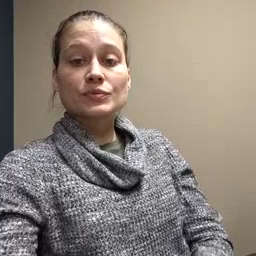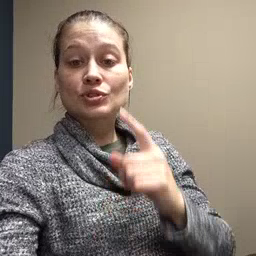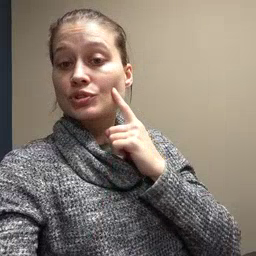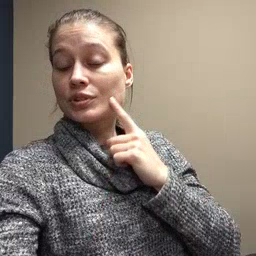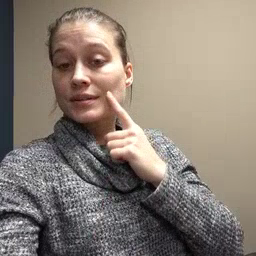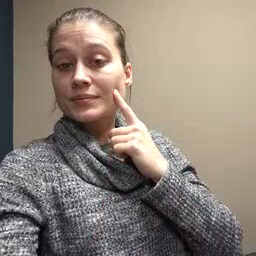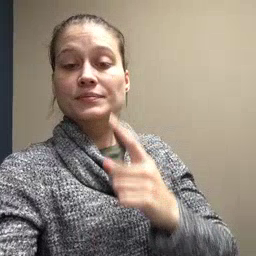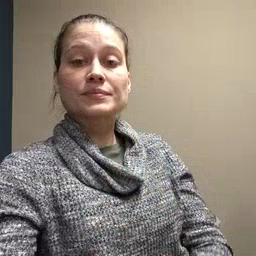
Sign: cheek